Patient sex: M
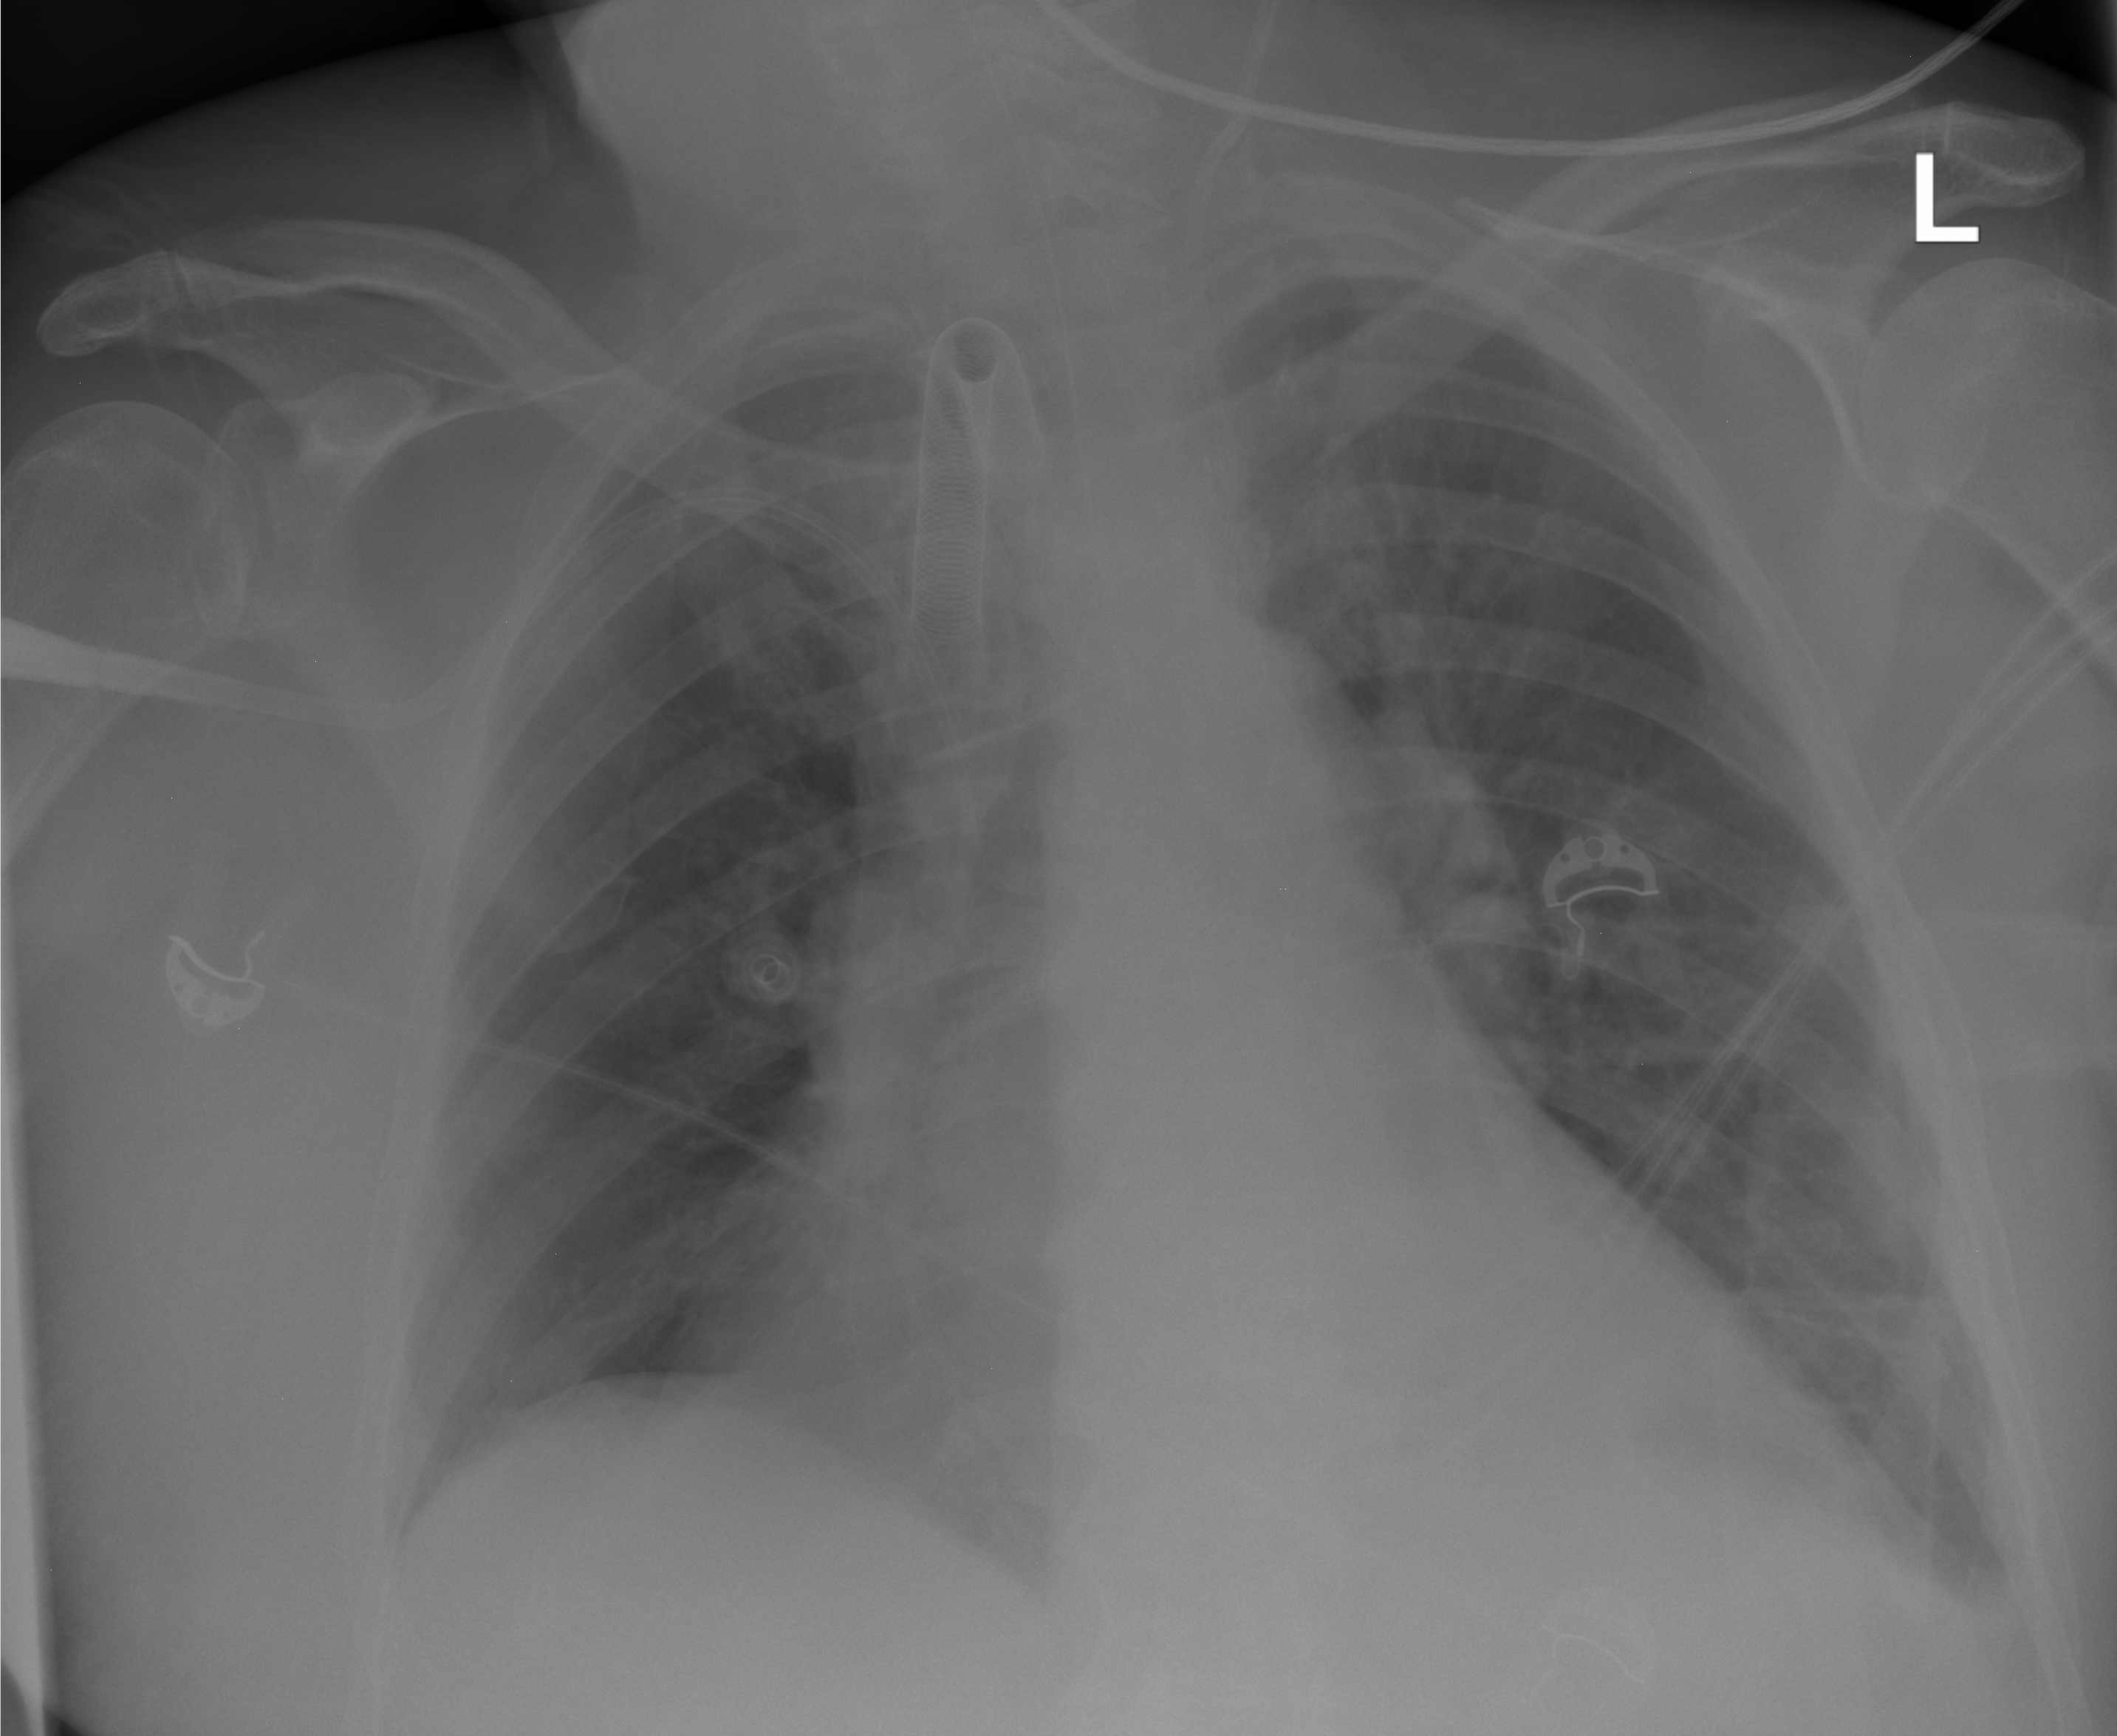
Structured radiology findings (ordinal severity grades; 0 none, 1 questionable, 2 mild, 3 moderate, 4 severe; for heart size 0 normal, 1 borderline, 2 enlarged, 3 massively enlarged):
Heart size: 3
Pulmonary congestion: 2
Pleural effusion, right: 1
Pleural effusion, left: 2
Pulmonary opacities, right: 0
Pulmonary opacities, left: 0
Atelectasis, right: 2
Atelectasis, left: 2